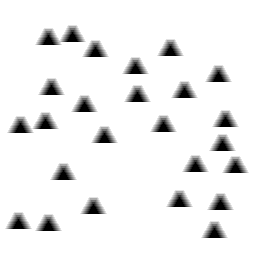
Squares: 0
Triangles: 25
Stars: 0
Total shapes: 25